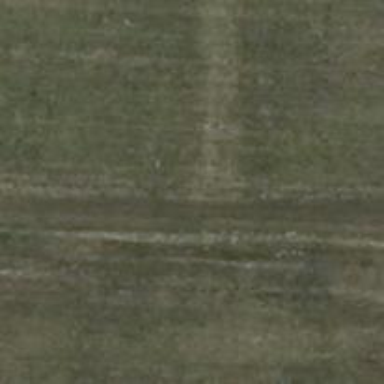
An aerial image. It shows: Grass track with grade 5 tracktype.